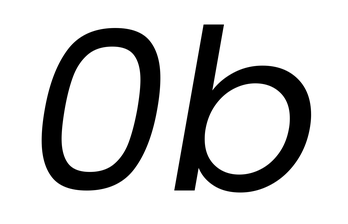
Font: Poppins-Italic